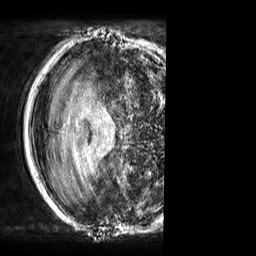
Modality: T1w
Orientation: axial
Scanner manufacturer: siemens
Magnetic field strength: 3 T
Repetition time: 2.5 s
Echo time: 0.00299 s